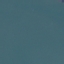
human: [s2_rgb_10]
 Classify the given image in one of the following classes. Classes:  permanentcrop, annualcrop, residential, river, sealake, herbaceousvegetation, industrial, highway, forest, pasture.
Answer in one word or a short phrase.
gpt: SeaLake